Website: apple
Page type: account-selection
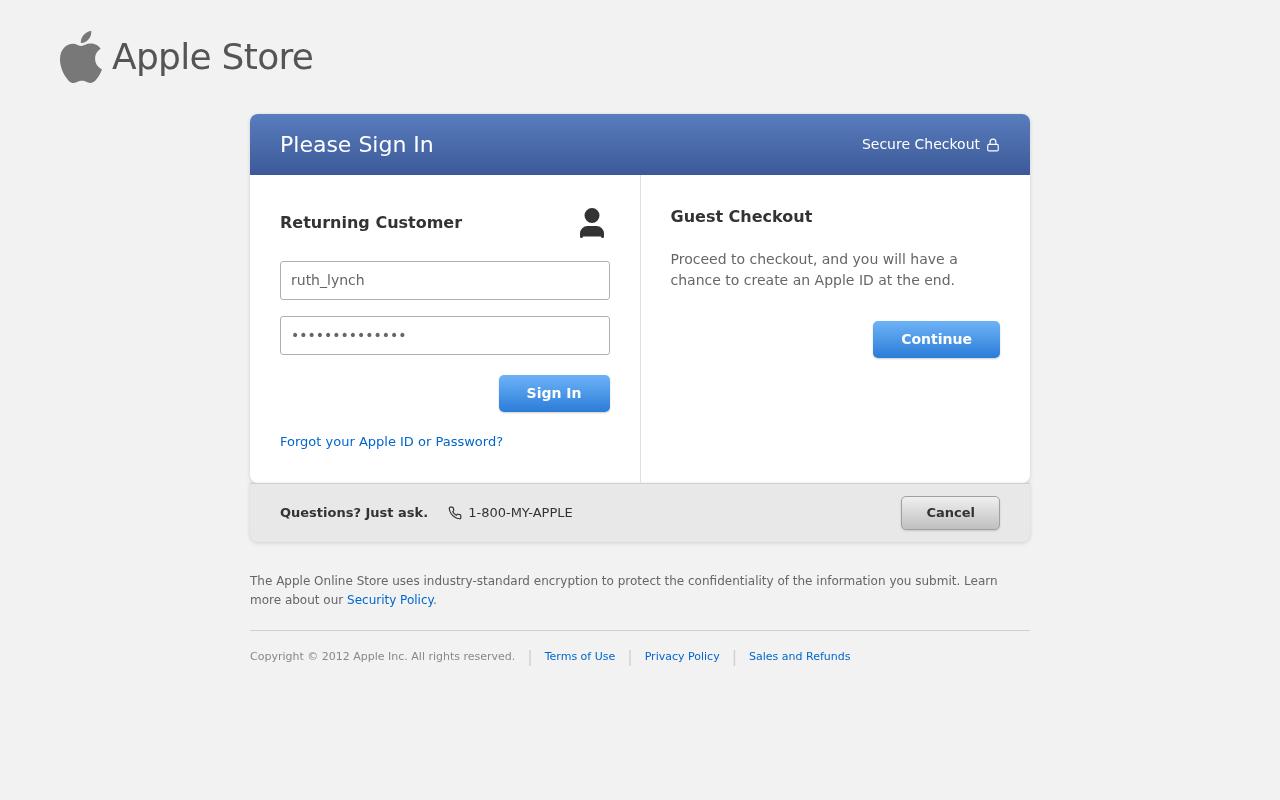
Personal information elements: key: PII_LOGIN_USERNAME
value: ruth_lynch